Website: crate-barrel
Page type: payment
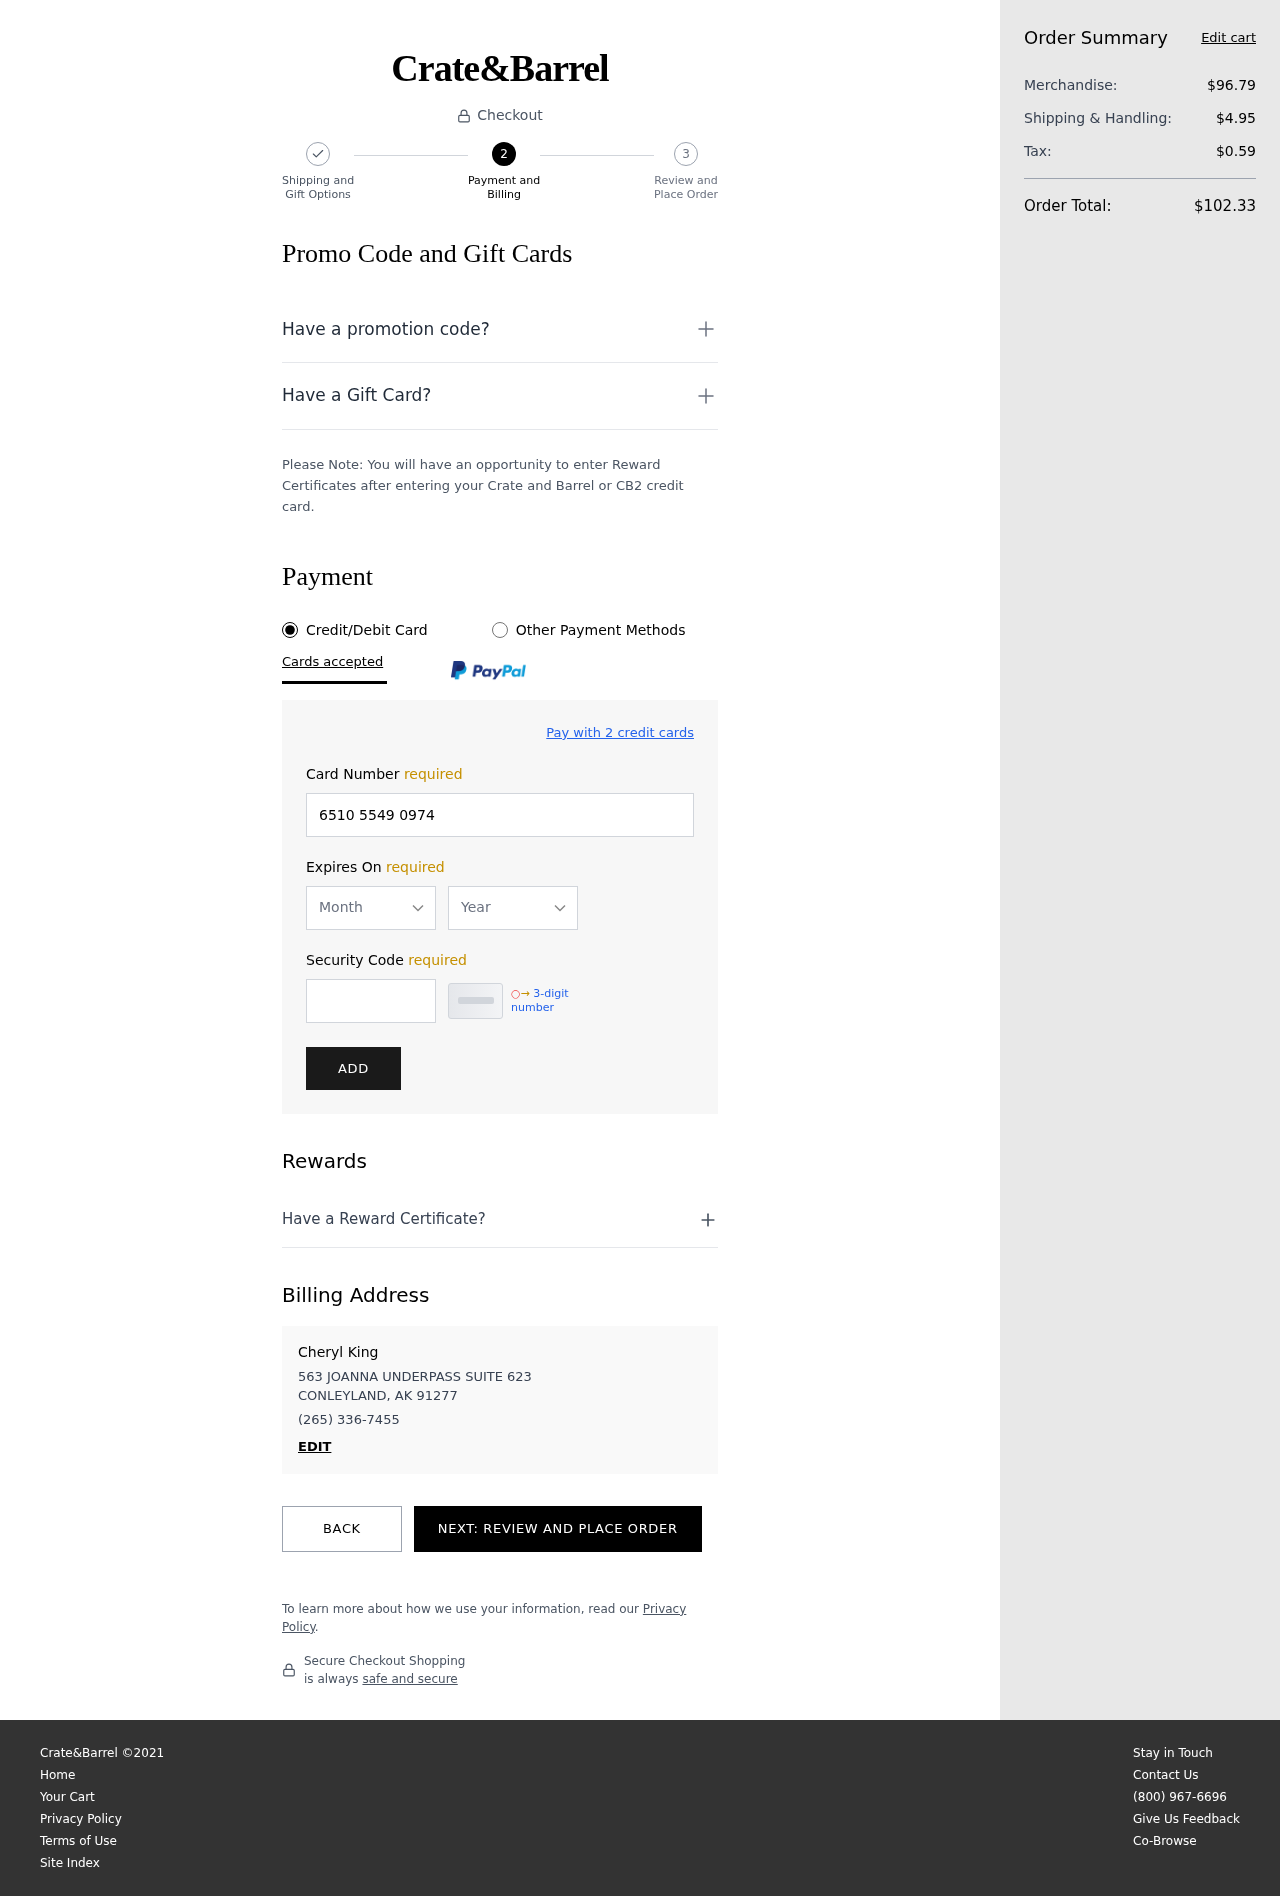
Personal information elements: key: PII_CARD_EXPIRY_MONTH
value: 10
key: PII_CARD_EXPIRY_YEAR
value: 30
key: PII_CITY_STATE_ZIP
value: CONLEYLAND, AK 91277
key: PII_FULLNAME
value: Cheryl King
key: PII_PHONE
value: (265) 336-7455
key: PII_STREET
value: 563 JOANNA UNDERPASS SUITE 623
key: PII_CARD_NUMBER
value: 6510 5549 0974 6857
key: PII_CARD_CVV
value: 691
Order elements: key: ORDER_SUBTOTAL
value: $96.79
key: ORDER_SHIPPING_COST
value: $4.95
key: ORDER_TAX
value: $0.59
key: ORDER_TOTAL
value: $102.33